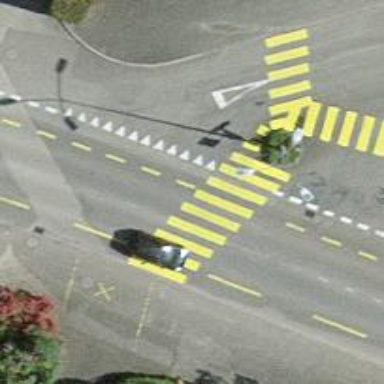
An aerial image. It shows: Crossing on the road.